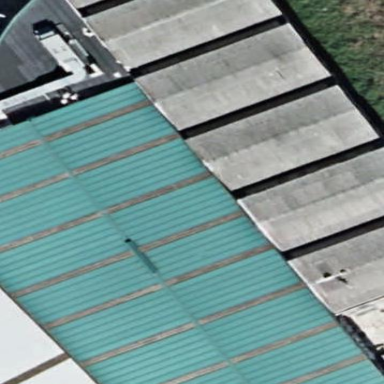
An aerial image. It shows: Industrial building.